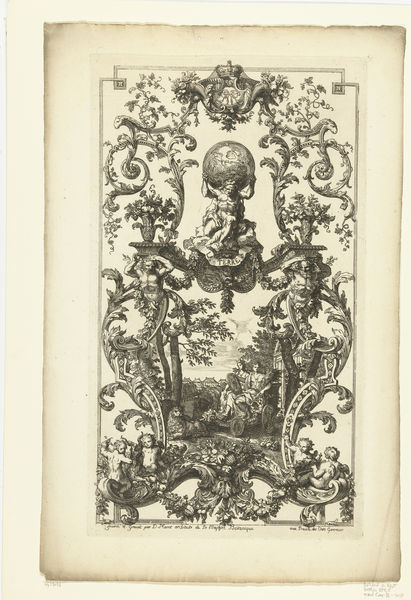
Titel: Paneel met het element aarde
Künstler: Daniël (I) Marot
Standort: Amsterdam
Institution: Rijksmuseum
Schlagwörter: king, ornate, pope, priest, soldiers, white, black, woman, print, angel, angels, gods, greek, man, roman, house, landscape, nature, paper, black and white, etching, cherubs, cupids, putti, ink, war, floral, horse, chariot, shield, book, sheep, globe, vines, babies, manuscript, leonardo, grotesque, atlas, chaie, wreaths, titan, gregori